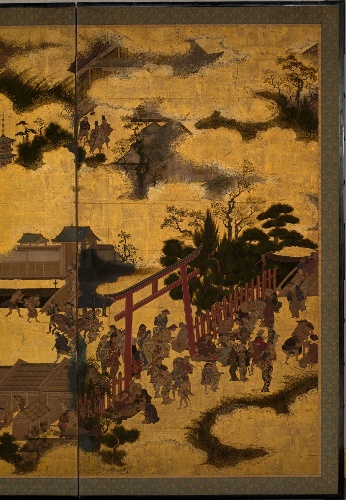
Title: 祇園大鳥居屏風|The Torii Gate of Gion Shrine
Date: early 17th century
Object type: Screen
Classification: Paintings
Medium: Sliding doors (fusama) remounted as a two-panel folding screen; ink, color, and gold on paper
Culture: Japan
Period: Edo period (1615–1868)
Dimensions: 60 in. × 64 1/4 in. (152.4 × 163.2 cm)
Department: Asian Art
Credit line: Gift of A. I. Sherr, 1960
Accession year: 1960
Repository: Metropolitan Museum of Art, New York, NY
Tags: Men|Gates